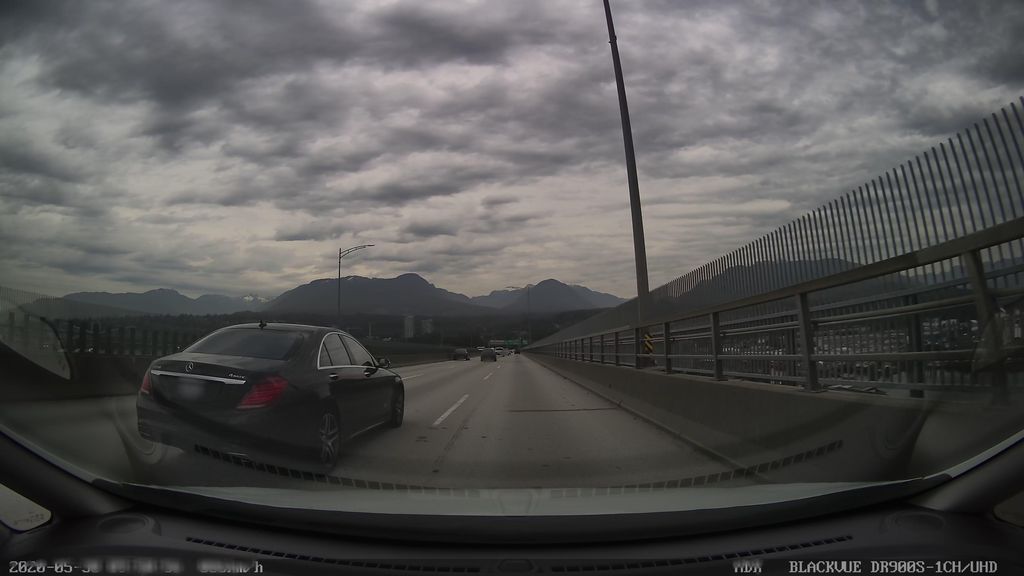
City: vancouver